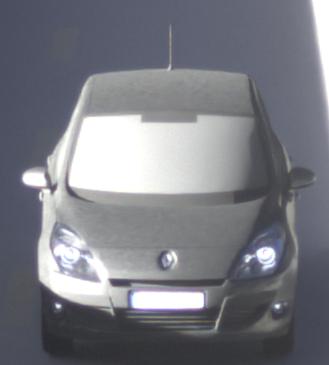
Make: Renault
Model: Scénic 1.6 16V 110
Detailed model: Scénic (III)
Model produced from: 2009/06
Model produced until: 2010/08
Doors: 5
Color: gray
Road condition: dry road
Daytime: morning or afternoon
Contrast: medium contrast